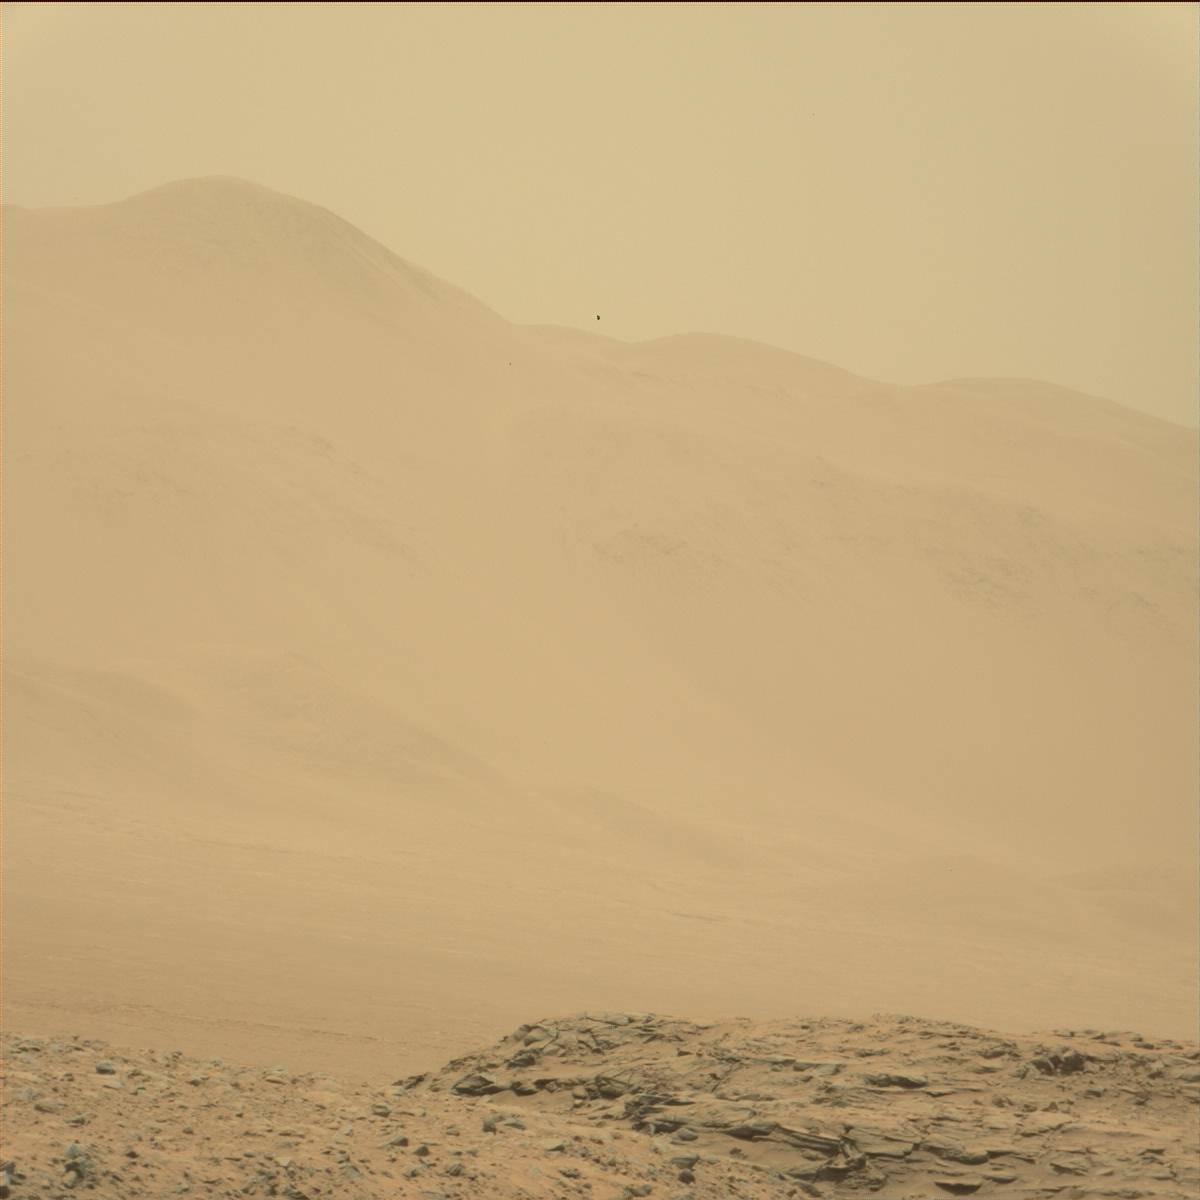
Terrain classes present: Bedrock, Ridge, Sand / Soil, Sky